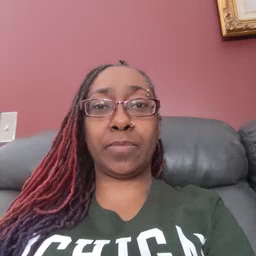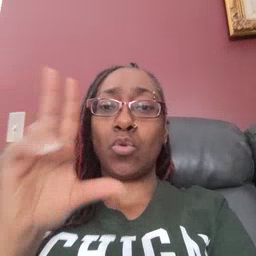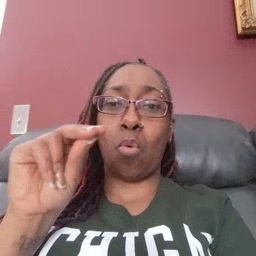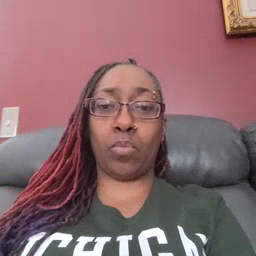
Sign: no